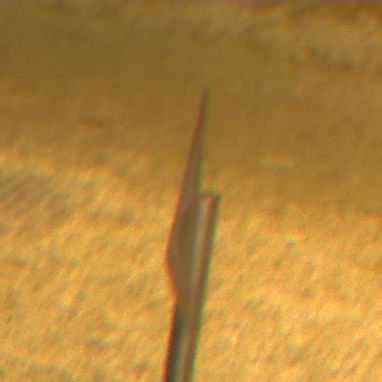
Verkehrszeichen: AmphibienwanderungLinks
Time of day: Night
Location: Outdoor (Urban)
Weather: Clear
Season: NotSpecified
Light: Artificial